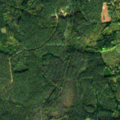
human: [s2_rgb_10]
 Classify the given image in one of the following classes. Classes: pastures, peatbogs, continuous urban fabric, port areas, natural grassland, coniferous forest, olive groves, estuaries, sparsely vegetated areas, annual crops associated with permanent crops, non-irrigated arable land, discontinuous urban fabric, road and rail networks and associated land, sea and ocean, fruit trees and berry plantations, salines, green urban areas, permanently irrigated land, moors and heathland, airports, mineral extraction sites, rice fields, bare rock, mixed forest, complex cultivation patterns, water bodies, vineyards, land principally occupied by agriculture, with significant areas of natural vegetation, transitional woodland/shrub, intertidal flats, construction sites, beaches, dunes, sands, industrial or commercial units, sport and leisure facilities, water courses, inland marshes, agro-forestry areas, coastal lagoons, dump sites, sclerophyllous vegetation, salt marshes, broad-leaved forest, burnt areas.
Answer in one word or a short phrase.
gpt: coniferous forest, mixed forest, transitional woodland/shrub